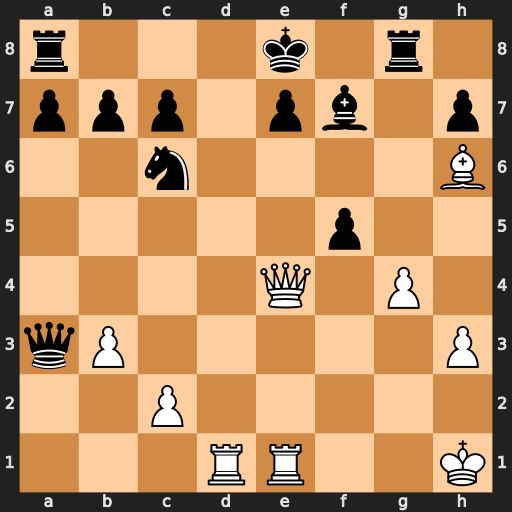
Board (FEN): r3k1r1/ppp1pb1p/2n4B/5p2/4Q1P1/qP5P/2P5/3RR2K
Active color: w
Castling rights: q
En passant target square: -
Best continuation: Qxf5 Rd8 Rf1